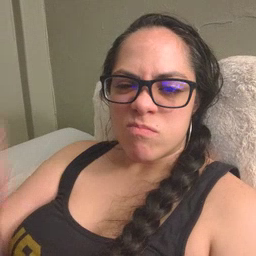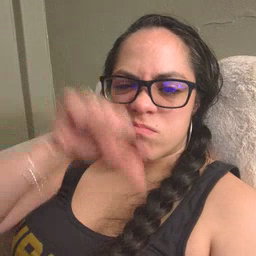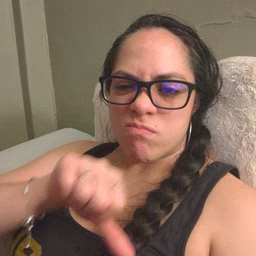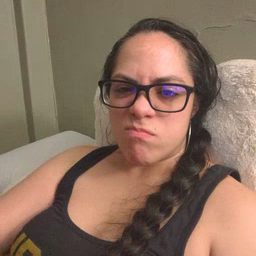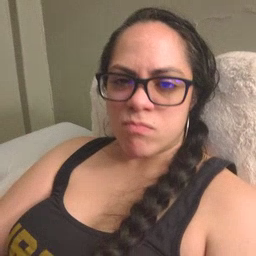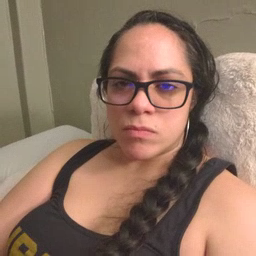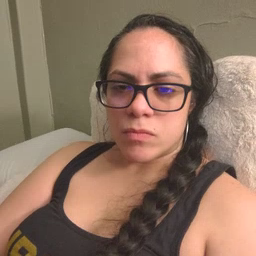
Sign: down